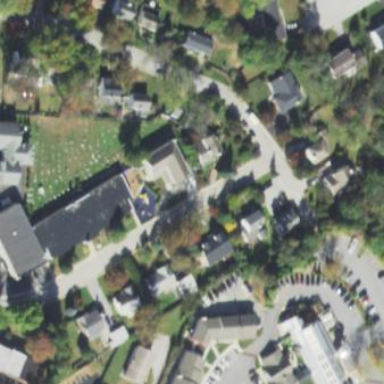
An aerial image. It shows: Cemetery.